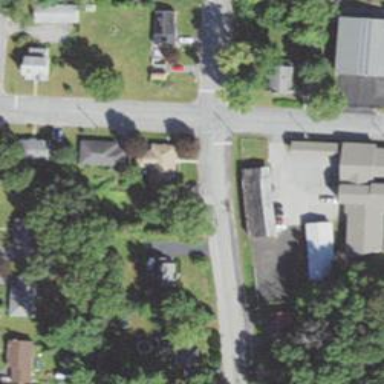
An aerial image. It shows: Residential driveway.